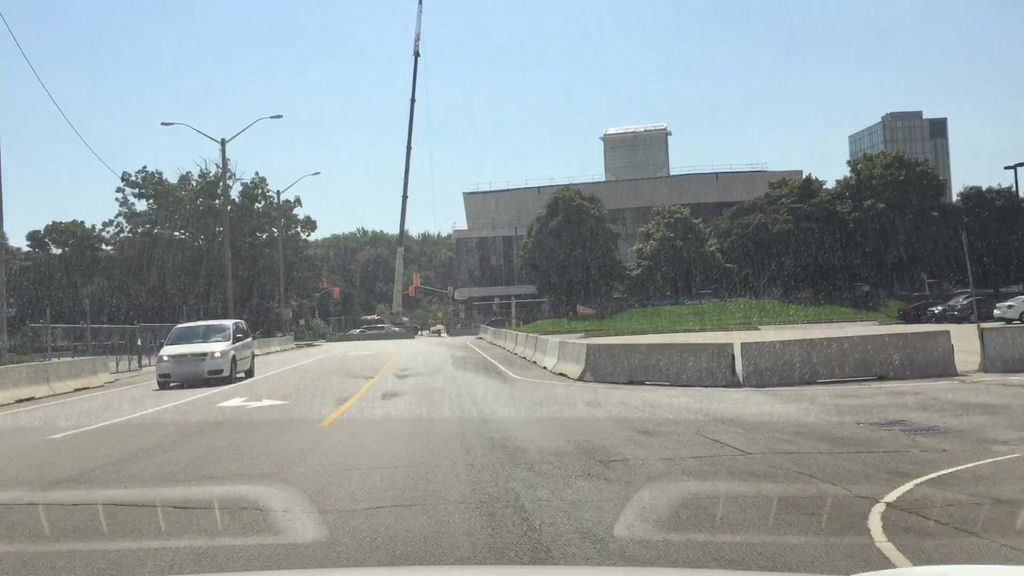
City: toronto